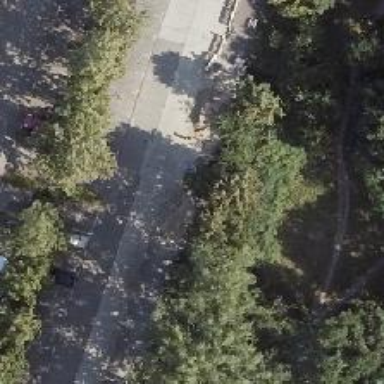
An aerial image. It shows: Service road with concrete surface.